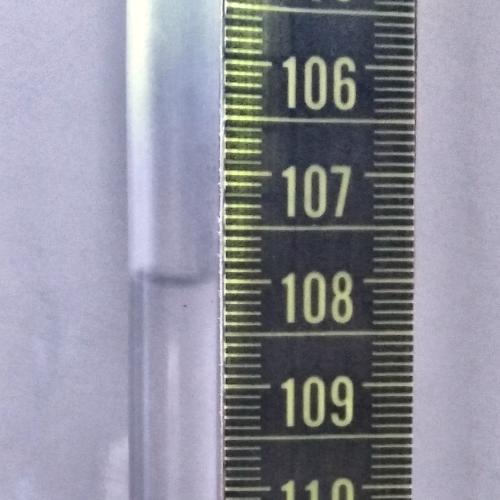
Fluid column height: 108.0 cm